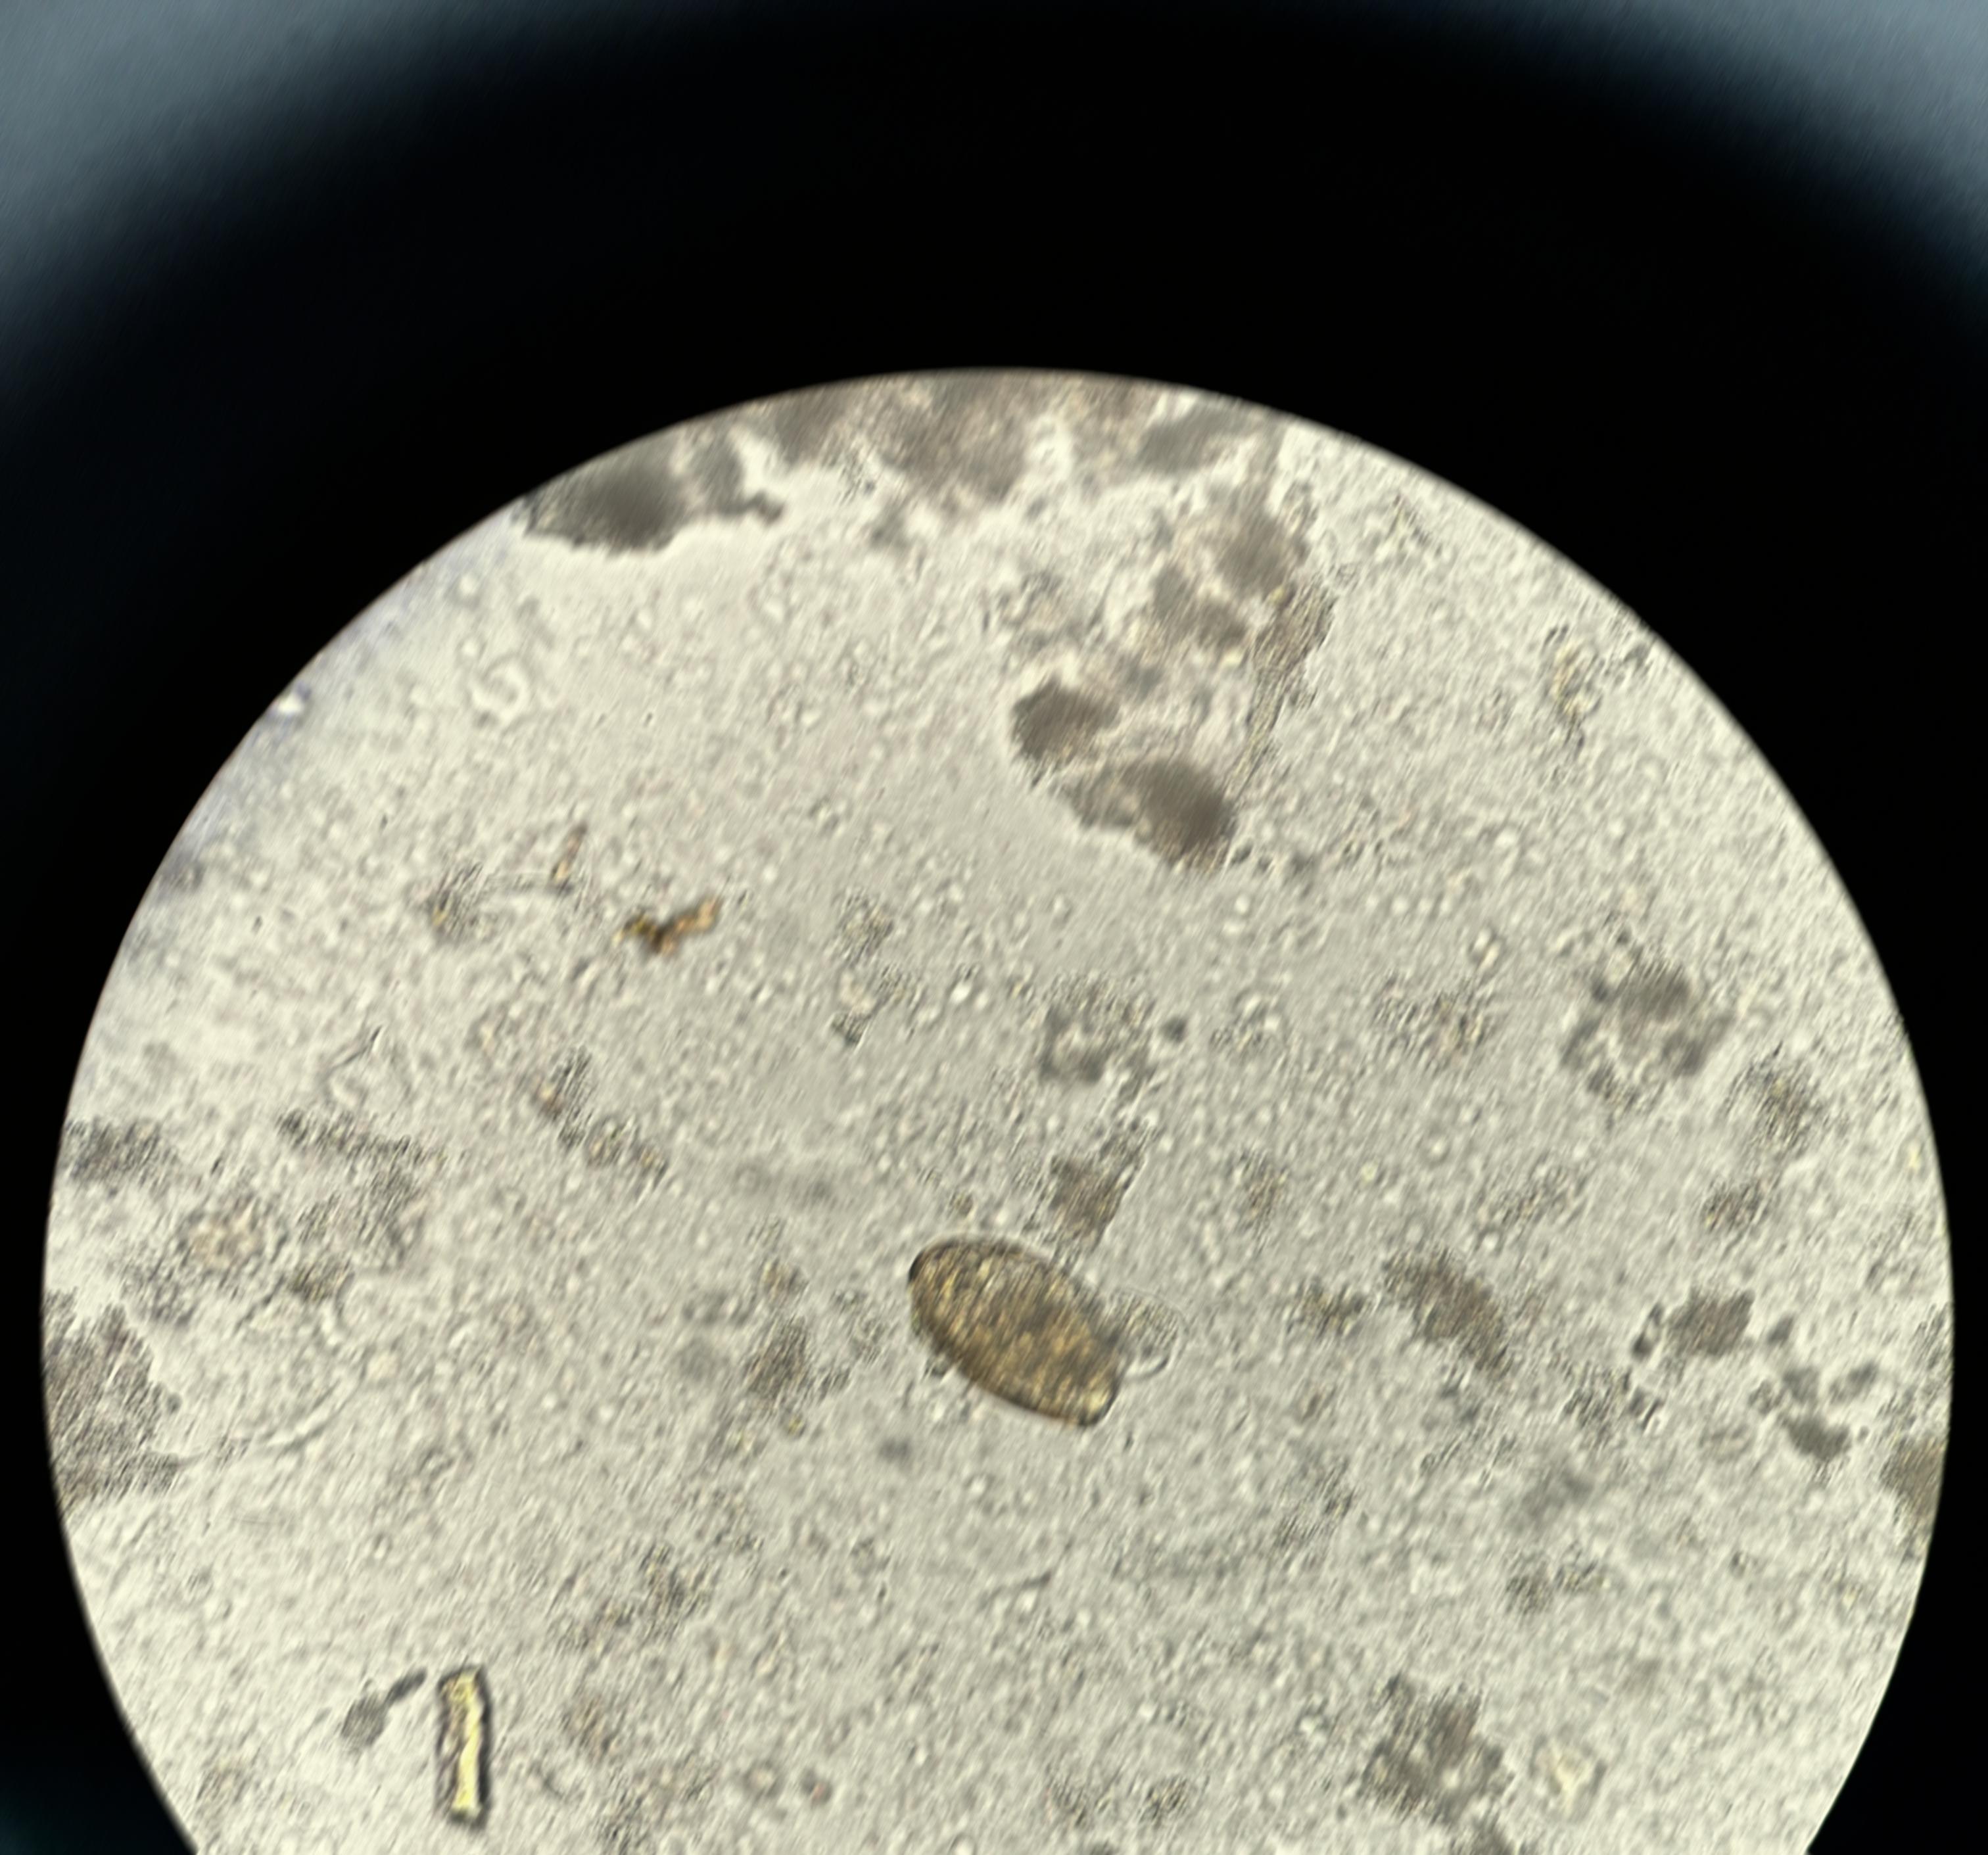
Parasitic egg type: Paragonimus spp